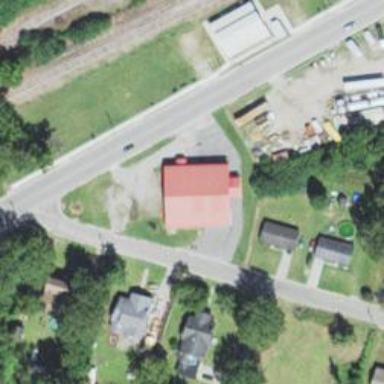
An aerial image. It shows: Ambulance station for emergencies.